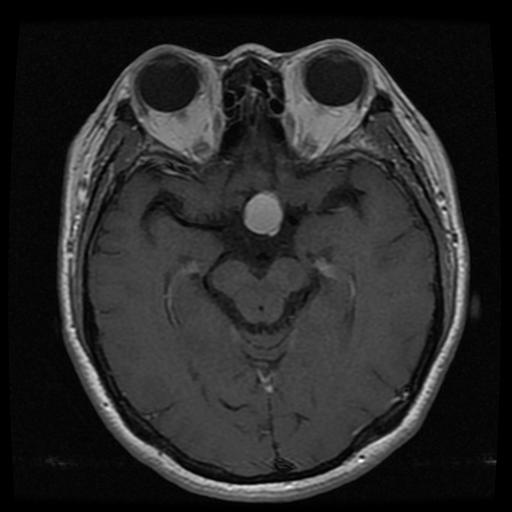
Label: pituitary